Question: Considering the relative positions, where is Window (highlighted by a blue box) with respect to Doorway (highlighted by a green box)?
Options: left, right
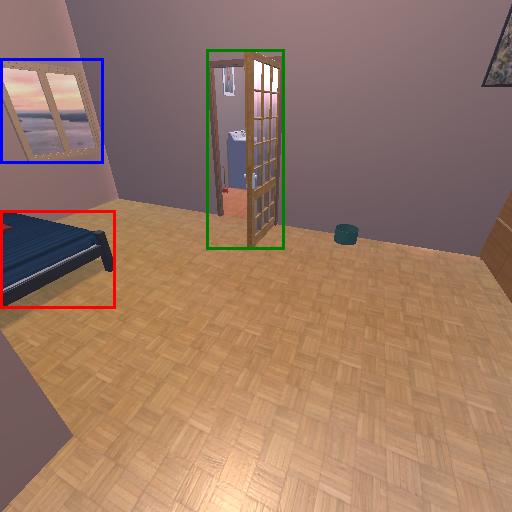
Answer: left